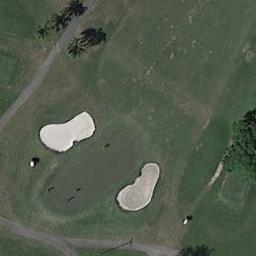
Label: golf_course